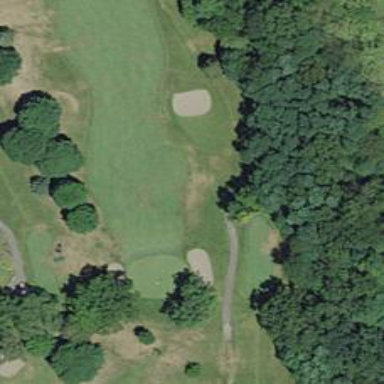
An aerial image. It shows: Golf hole.